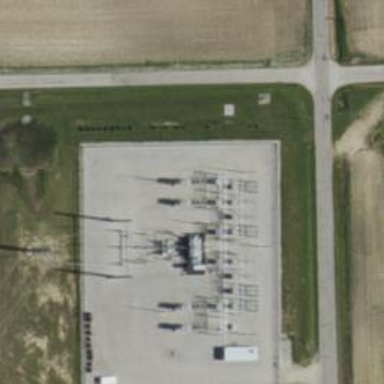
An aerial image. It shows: Switch for power supply.